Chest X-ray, AP view. Patient: 61 years old, sex F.
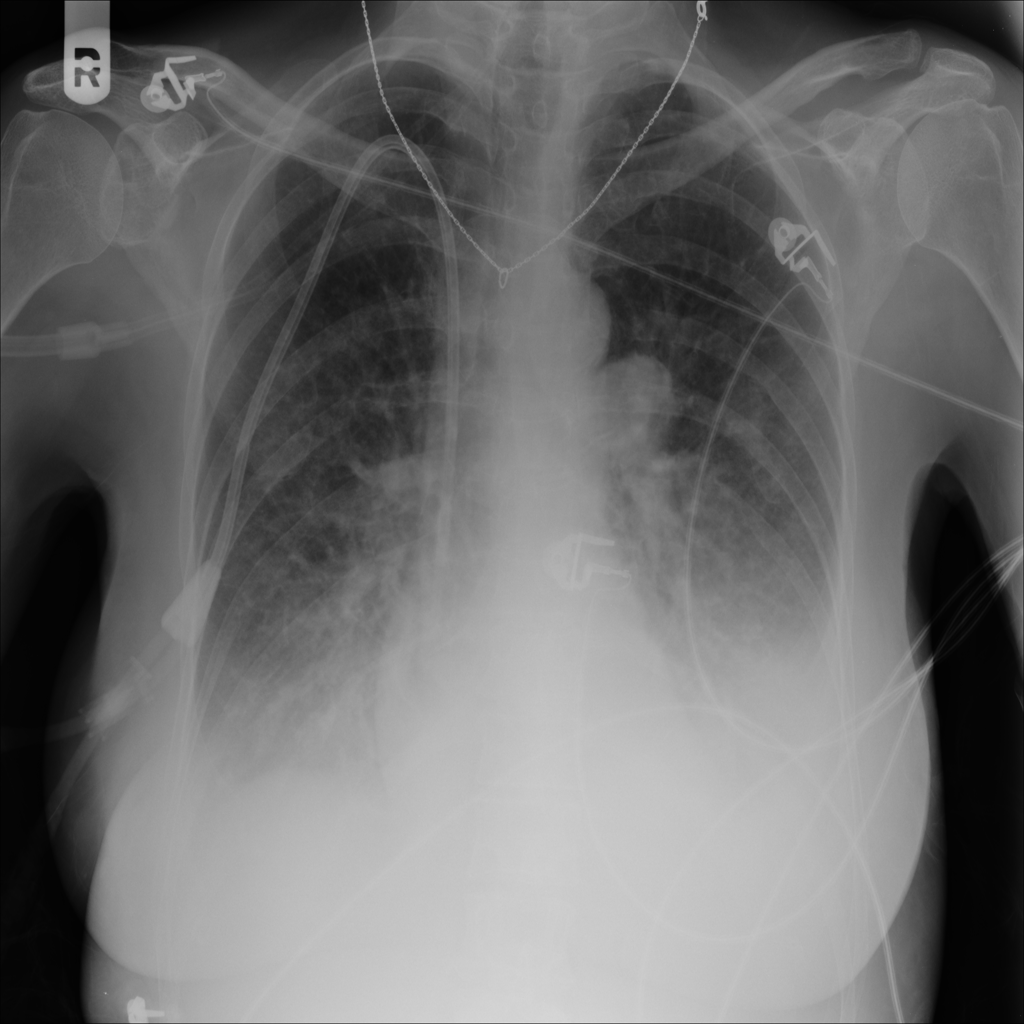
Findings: Edema, Effusion, Mass